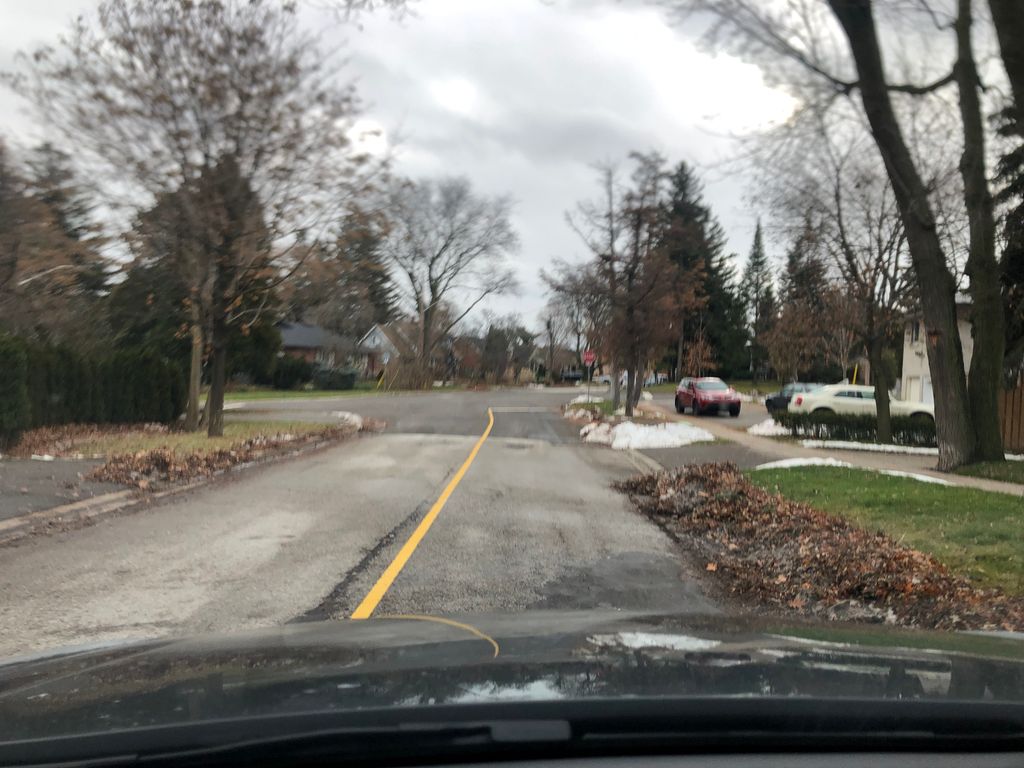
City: toronto